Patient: sex F, age 65
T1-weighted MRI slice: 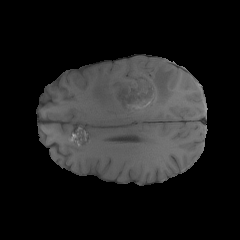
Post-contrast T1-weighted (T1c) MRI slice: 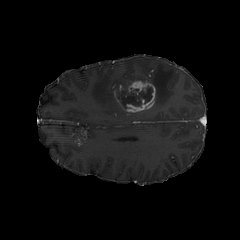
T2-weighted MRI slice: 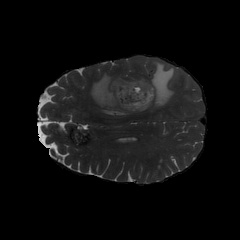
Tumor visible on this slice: yes
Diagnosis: Glioblastoma, IDH-wildtype
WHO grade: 4